Question: I am fiddling around with autoloading, and trying to make a file structure that abides to the PSR-0 Standard. However I am getting this error:
'Warning: require(GetMatchHistory\api.php): failed to open stream: No such file or directory in C:\xampp\htdocs\Test\Test.php on line 15'
'Fatal error: require(): Failed opening required 'GetMatchHistory\api.php' (include_path='.;C:\xampp\php\PEAR') in C:\xampp\htdocs\Test\Test.php on line 15'
And here is my file structure:

I am using Test PHP with this autoloader function:
'''
function autoload($className)
{
$className = ltrim($className, '\\');
$fileName = '';
$namespace = '';
if ($lastNsPos = strrpos($className, '\\')) {
$namespace = substr($className, 0, $lastNsPos);
$className = substr($className, $lastNsPos + 1);
$fileName = str_replace('\\', DIRECTORY_SEPARATOR, $namespace) . DIRECTORY_SEPARATOR;
}
$fileName .= str_replace('_', DIRECTORY_SEPARATOR, $className) . '.php';
require $fileName;
}
spl_autoload_register('autoload');
$Query = new GetMatchHistory_api();
'''
This function is copy-pasted from the suggested PSR-0 function <URL>
Am I misunderstanding with regards to how the structure should be? The class within "api.php" is 'GetMatchHistory_api'
## Edit: Another problem
I have used the suggested answer by MrCode, however now I am having an issue where the autoloader wont load a class that is in another directory.
'''
use Classes\Queries\History\GetMatchHistoryAPI;
use Classes\Queries\History\GetMatchHistoryBASE;
use Classes\Utilities\send;
'''
When I am calling the 'send' class, from within a function inside 'GetMatchHistoryAPI', I am receiving the error:
'Warning: require(Classes\Queries\History\send.php): failed to open stream: No such file or directory in C:\xampp\htdocs\Test\Test.php on line 15'
However, as you can tell from the above image, the send class is not in that file path. Why is this error occurring?
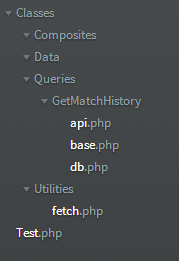
Answer: Based on that structure, you would need to rename the class to 'Classes_Queries_GetMatchHistory_api' and change the code that instantiates it to:
'''
$Query = new Classes_Queries_GetMatchHistory_api();
'''
The reason for this is your 'Test.php' resides at the root and the api class is in the directory 'Classes/Queries/GetMatchHistory'.
---
Example using namespaces instead of the underscore method:
api.php:
'''
namespace Classes\Queries\GetMatchHistory;
class api
{
}
'''
Test.php:
'''
spl_autoload_register('autoload');
$Query = new Classes\Queries\GetMatchHistorypi();
'''
Or using 'use':
'''
use Classes\Queries\GetMatchHistorypi;
spl_autoload_register('autoload');
$Query = new api();
'''
---
To address your comment:
> I was going to have the same class names, but under a different folder (so GetMatchHistory - api.php and GetMatchDetails - api.php). I guess this would make it too ambiguous when calling the classes however
Namespaces are designed to solve this very problem. Namespaces allow you to have classes with the same name (but in different namespaces) and avoid any conflicts.
As an example, you have an 'api' class under both 'GetMatchHistory' and 'GetMatchDetails'.
File: Classes/Queries/GetMatchHistory/api.php
'''
namespace Classes\Queries\GetMatchHistory;
class api
{
public function __construct(){
echo 'this is the GetMatchHistory api';
}
}
'''
File: Classes/Queries/GetMatchDetails/api.php
'''
namespace Classes\Queries\GetMatchDetails;
class api
{
public function __construct(){
echo 'this is the GetMatchDetails api, I am separate to the other!';
}
}
'''
File: Test.php (usage example)
'''
spl_autoload_register('autoload');
$historyApi = new Classes\Queries\GetMatchHistorypi();
$detailsApi = new Classes\Queries\GetMatchDetailspi();
'''
If you like, you can give an alias instead of typing out the whole fully qualified namespace:
'''
use Classes\Queries\GetMatchHistorypi as HistoryApi;
use Classes\Queries\GetMatchDetailspi as DetailsApi;
$historyApi = new HistoryApi();
$detailsApi = new DetailsApi();
'''
As you can see, namespaces make it possible to have multiple different classes with the same name, without having conflicts or making it ambiguous.